Field crop: tomato
Growth stage: 1
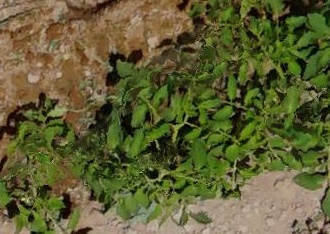
Species: tomato